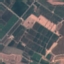
Land use / land cover: PermanentCrop